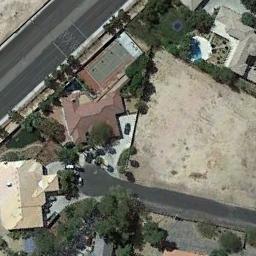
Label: tennis_court